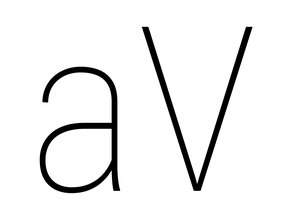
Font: Roboto_Condensed_Thin